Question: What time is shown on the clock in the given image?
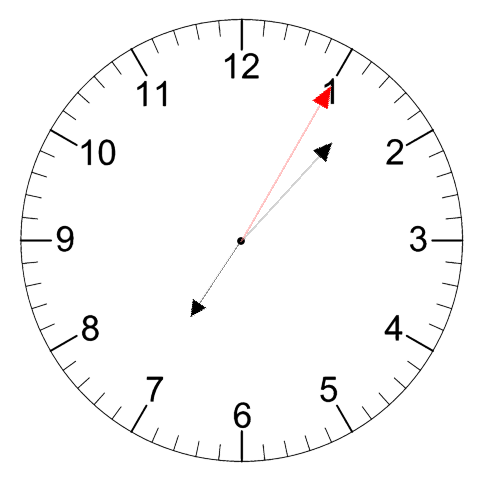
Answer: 07:07:05